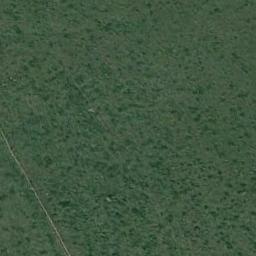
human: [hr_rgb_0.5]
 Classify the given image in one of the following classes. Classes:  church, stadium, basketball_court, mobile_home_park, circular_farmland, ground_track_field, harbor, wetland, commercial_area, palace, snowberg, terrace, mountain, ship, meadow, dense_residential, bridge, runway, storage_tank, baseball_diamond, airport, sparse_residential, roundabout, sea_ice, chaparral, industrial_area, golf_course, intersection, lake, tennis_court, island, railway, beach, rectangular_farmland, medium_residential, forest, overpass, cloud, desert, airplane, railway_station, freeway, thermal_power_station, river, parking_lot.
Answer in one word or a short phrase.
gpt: meadow